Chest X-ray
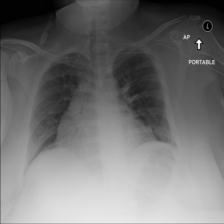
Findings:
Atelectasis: negative
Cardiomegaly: negative
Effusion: negative
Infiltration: negative
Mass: negative
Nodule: negative
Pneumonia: negative
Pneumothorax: negative
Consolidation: negative
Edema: negative
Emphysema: negative
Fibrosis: negative
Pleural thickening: negative
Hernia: negative